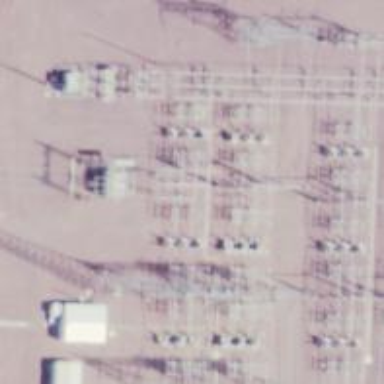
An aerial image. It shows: Switch used for power control.